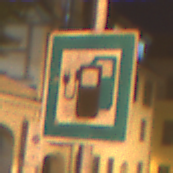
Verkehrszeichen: LadestationFuerElektrofahrzeuge
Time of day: Night
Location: Outdoor (Urban)
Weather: Clear
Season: NotSpecified
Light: Artificial